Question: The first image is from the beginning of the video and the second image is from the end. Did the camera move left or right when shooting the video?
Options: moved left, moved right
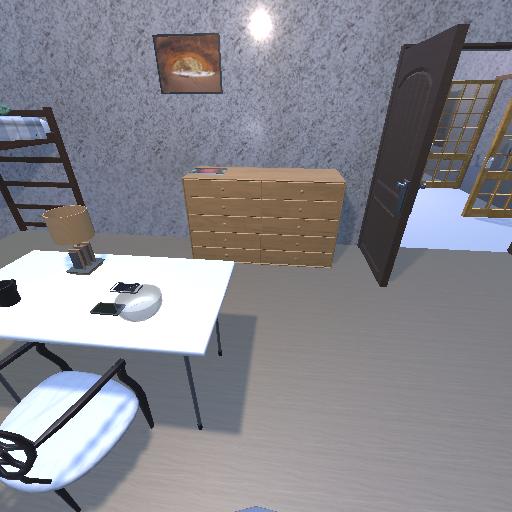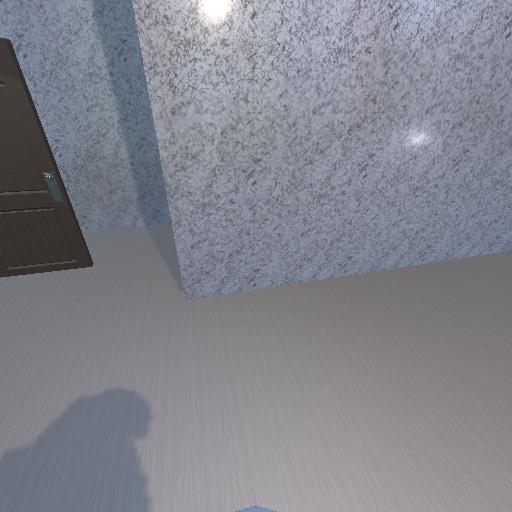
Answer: moved left